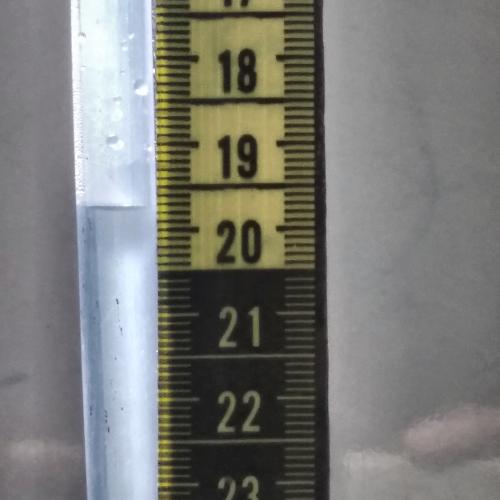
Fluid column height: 19.7 cm